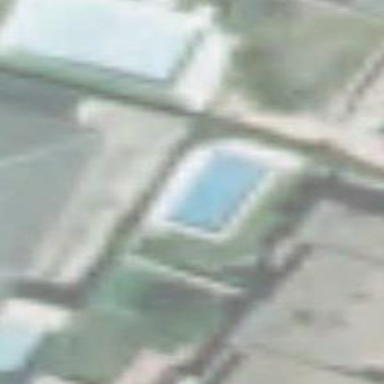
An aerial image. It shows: Swimming pool located in leisure land.